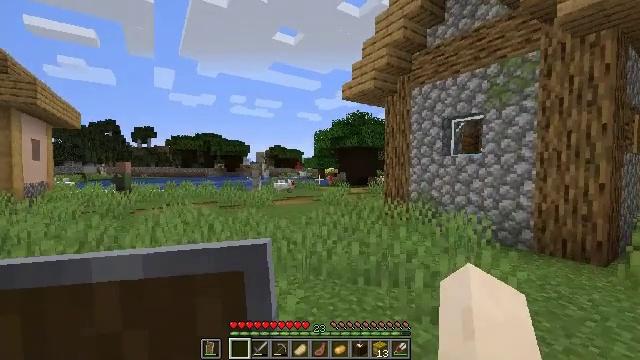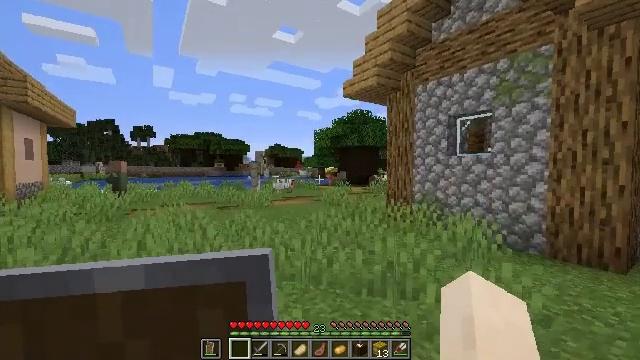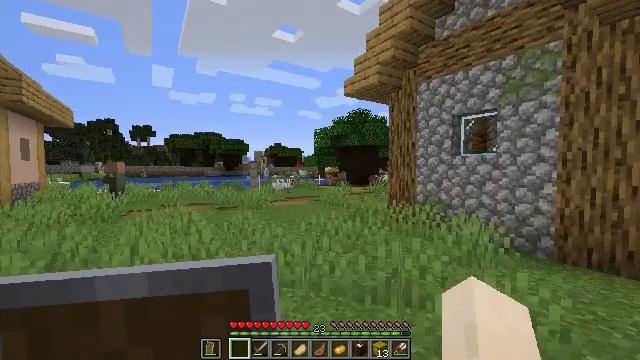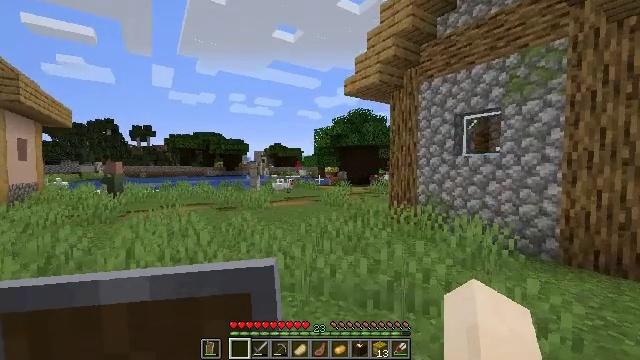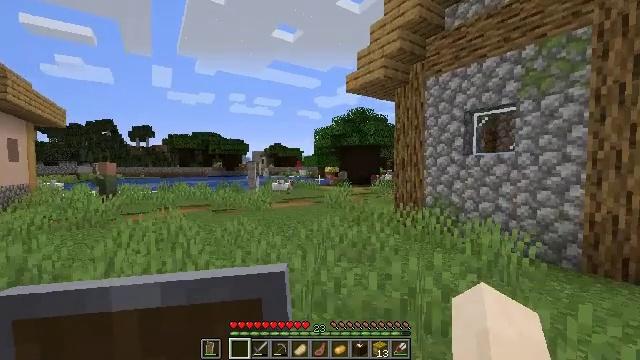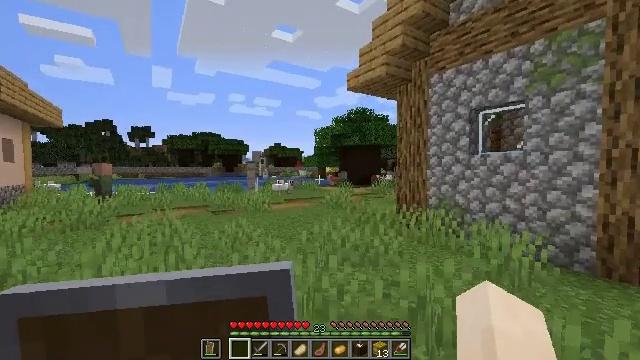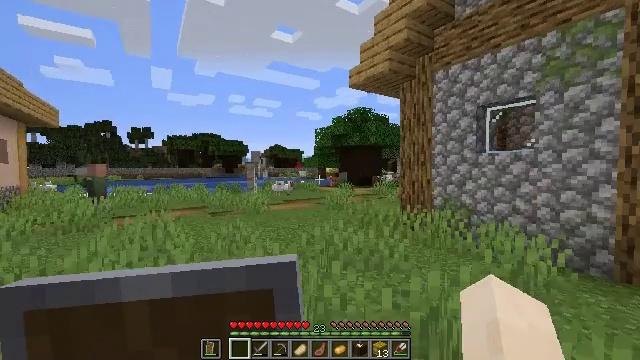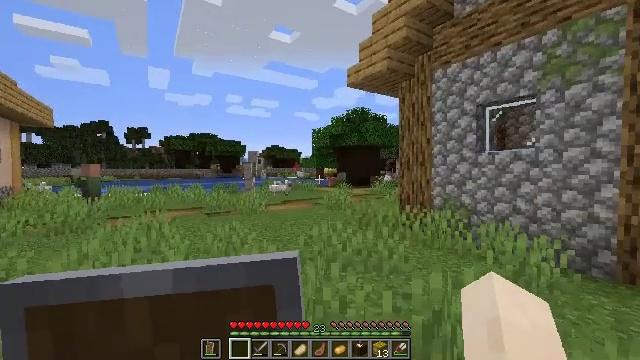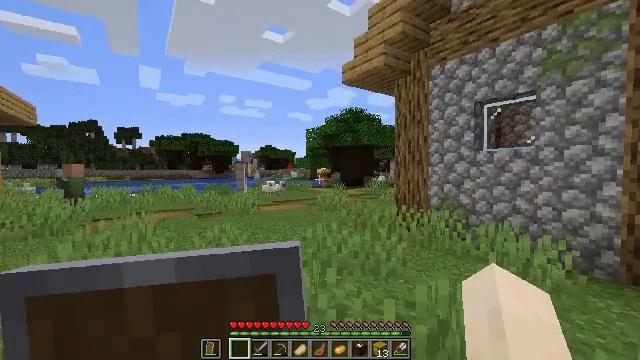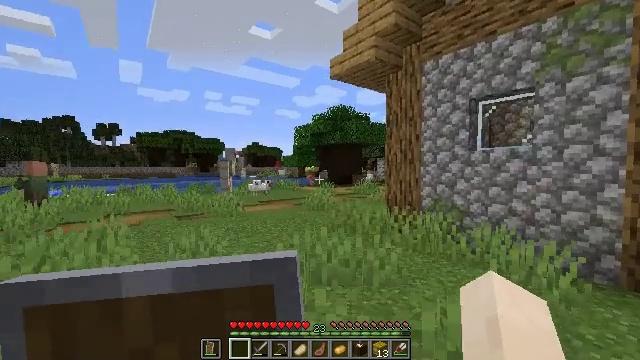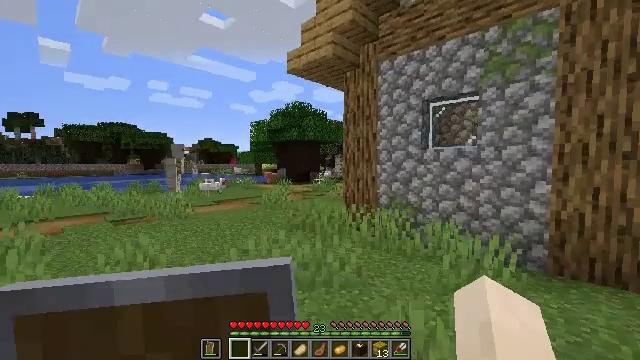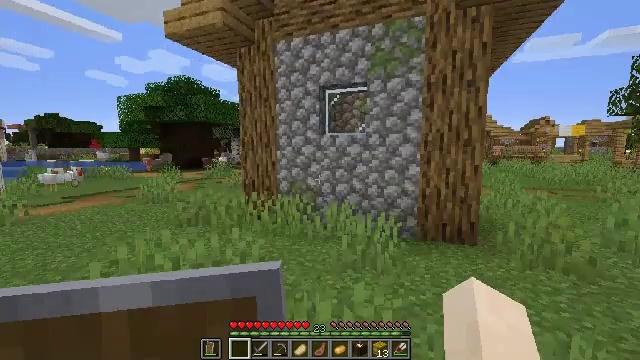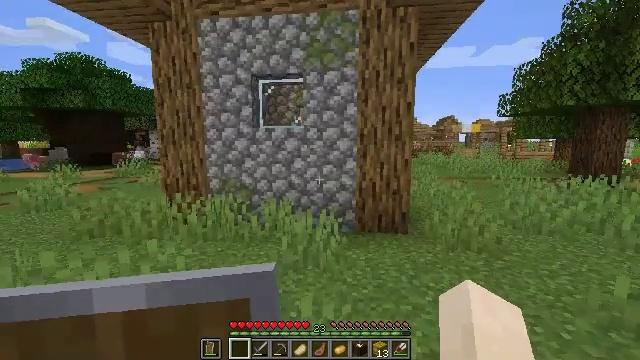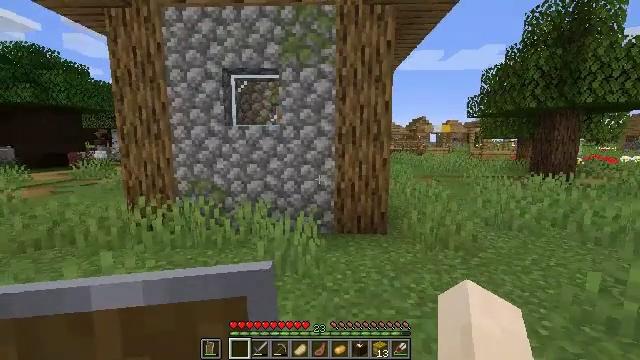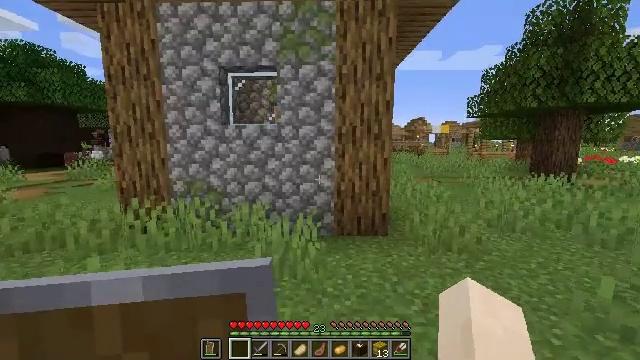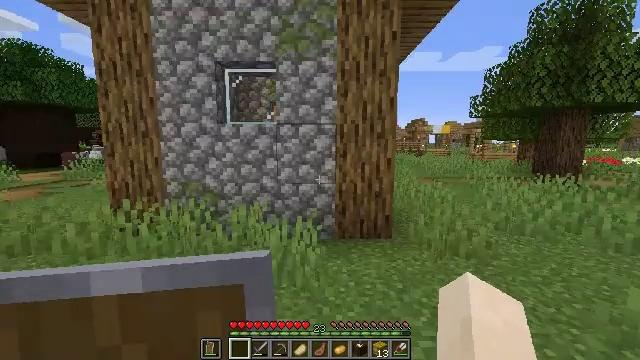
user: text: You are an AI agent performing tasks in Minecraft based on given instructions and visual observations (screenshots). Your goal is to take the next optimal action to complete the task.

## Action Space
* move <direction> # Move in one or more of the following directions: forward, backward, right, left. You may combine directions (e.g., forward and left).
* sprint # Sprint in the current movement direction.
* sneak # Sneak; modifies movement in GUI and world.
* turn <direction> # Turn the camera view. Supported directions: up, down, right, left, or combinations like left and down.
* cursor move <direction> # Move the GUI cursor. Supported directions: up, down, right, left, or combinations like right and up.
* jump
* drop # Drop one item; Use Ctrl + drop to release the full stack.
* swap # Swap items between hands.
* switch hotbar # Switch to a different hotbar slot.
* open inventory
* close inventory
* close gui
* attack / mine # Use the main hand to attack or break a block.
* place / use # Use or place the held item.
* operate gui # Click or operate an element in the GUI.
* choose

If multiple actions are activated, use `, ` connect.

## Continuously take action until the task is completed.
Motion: motion action
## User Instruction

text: Mine the cobblestone stairs.
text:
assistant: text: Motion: move forward
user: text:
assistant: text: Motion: move forward
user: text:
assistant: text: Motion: move forward
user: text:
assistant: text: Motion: move forward
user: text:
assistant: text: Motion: move forward
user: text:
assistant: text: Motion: move forward
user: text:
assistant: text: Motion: move forward
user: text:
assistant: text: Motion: move forward, turn right
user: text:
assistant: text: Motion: move forward, turn right
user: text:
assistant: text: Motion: move forward, turn right
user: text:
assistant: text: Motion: move forward, turn right and down
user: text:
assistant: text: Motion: move forward, turn right and down
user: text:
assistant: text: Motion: move forward, turn right
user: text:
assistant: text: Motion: move forward
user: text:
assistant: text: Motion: move forward
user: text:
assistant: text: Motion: move forward
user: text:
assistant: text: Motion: move forward
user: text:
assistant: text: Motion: move forward and move right
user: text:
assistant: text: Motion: move forward and move right
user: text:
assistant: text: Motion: move forward and move right
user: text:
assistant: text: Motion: move forward and move right
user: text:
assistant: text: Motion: move forward and move right
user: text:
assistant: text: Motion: move forward and move right
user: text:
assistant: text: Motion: move forward and move right
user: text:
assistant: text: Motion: move forward and move right
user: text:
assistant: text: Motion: move forward and move right
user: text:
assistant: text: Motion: move forward and move right
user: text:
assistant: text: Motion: move forward and move right
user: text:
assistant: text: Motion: move forward and move right
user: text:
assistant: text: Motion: move forward